Field crop: tomato
Growth stage: 2
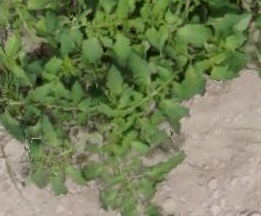
Species: tomato